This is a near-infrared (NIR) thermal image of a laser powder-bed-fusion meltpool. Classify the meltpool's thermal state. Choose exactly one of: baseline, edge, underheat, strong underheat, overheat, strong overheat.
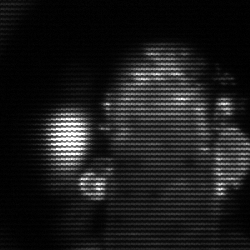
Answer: strong underheat